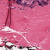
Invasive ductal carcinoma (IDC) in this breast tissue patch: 0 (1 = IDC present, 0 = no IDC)